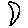
Label: moon